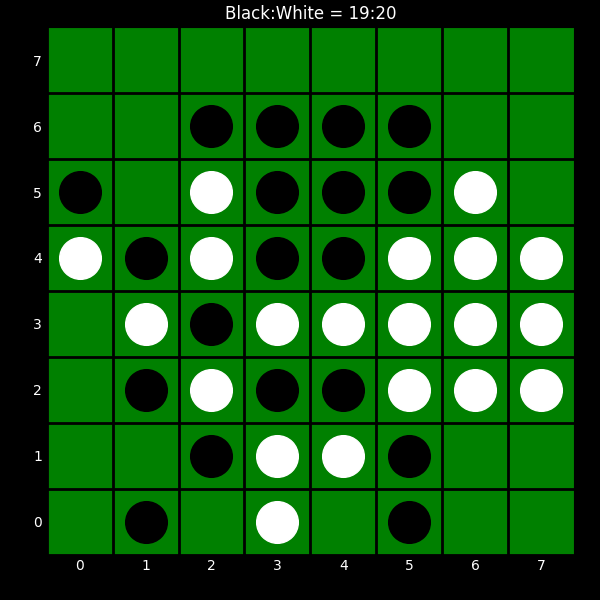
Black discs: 19
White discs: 20